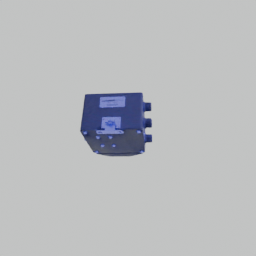
Label: electronics